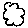
Label: cloud